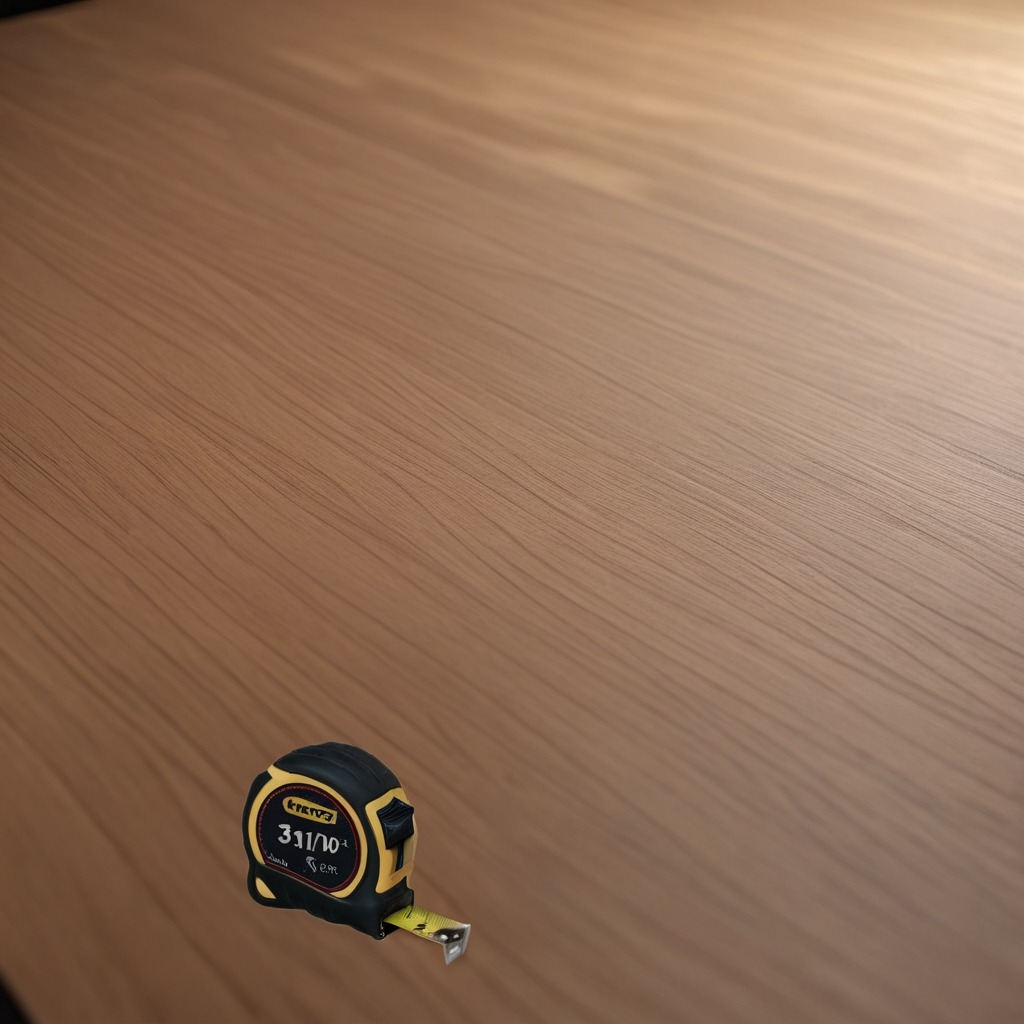
A measuring tape is lying on a wooden table.